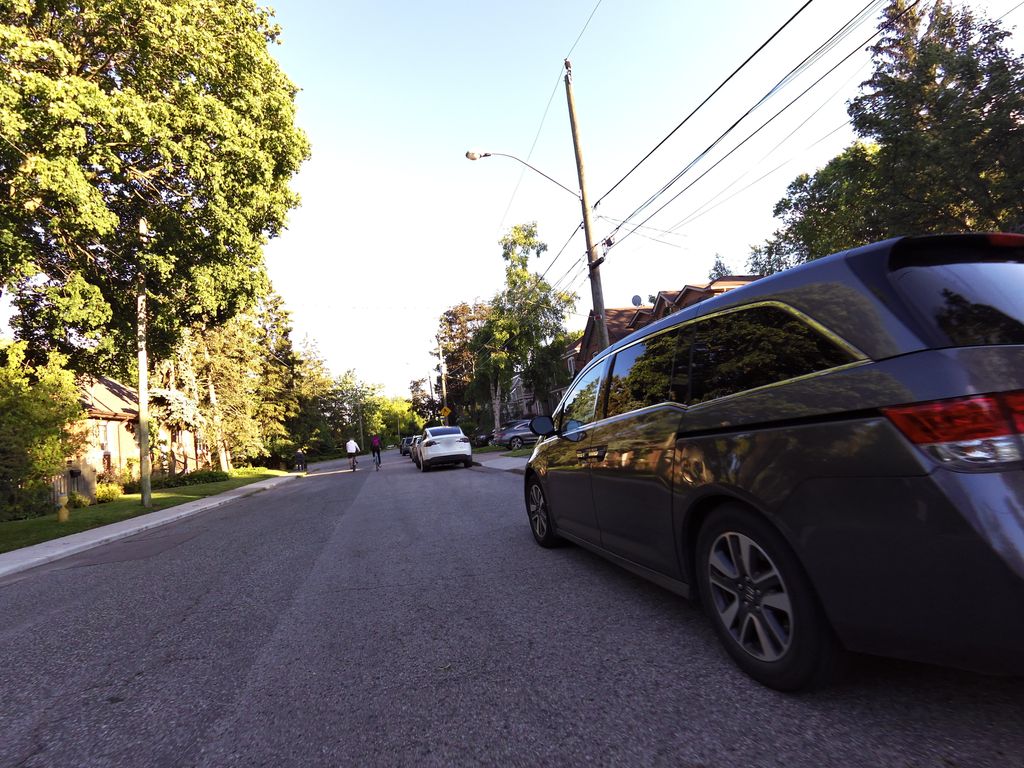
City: toronto